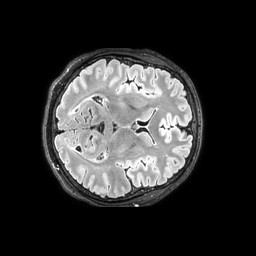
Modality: FLAIR
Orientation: axial
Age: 44
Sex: male
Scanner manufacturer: philips
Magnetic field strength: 3 T
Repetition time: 4.8 s
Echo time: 0.34 s